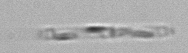
Label: Cerataulina_pelagica